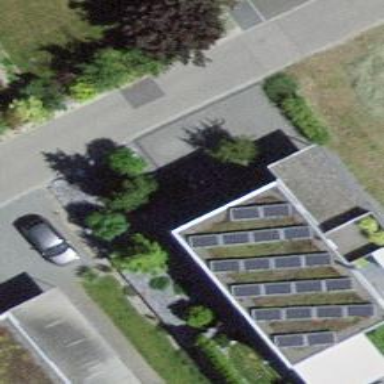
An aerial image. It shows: Residential building with solar photovoltaic power generator.